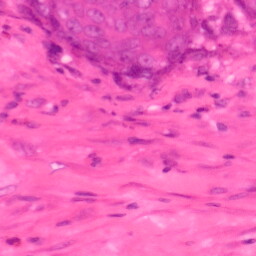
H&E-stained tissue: Colon